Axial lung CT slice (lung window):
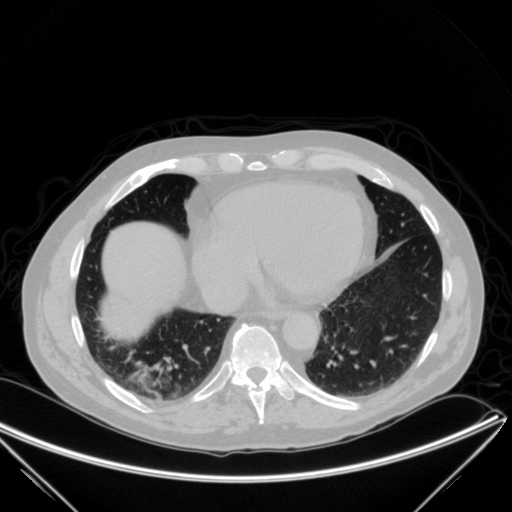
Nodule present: no